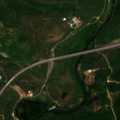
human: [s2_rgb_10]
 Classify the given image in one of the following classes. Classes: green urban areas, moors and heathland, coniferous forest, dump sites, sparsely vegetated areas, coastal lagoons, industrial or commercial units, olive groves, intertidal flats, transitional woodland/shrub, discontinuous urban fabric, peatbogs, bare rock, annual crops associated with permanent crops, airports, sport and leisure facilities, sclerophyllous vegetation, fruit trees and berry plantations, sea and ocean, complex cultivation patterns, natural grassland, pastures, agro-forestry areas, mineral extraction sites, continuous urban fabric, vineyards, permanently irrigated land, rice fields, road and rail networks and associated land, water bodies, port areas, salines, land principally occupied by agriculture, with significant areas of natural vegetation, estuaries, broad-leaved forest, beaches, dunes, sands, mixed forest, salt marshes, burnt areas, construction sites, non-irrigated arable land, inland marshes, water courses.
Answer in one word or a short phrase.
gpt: olive groves, complex cultivation patterns, broad-leaved forest, mixed forest